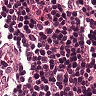
Metastatic tissue present: no